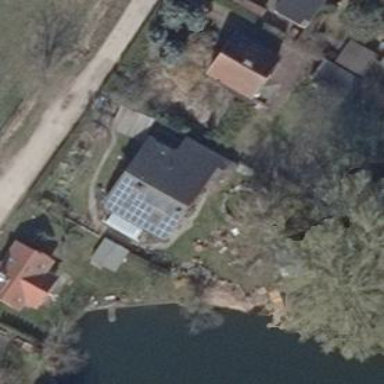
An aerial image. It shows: Detached building with gabled roof.